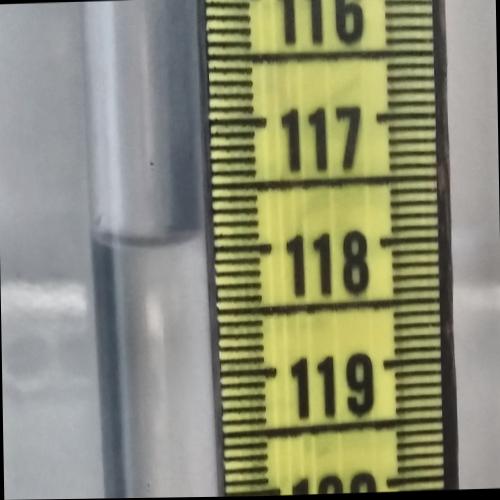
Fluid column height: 117.9 cm